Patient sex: M
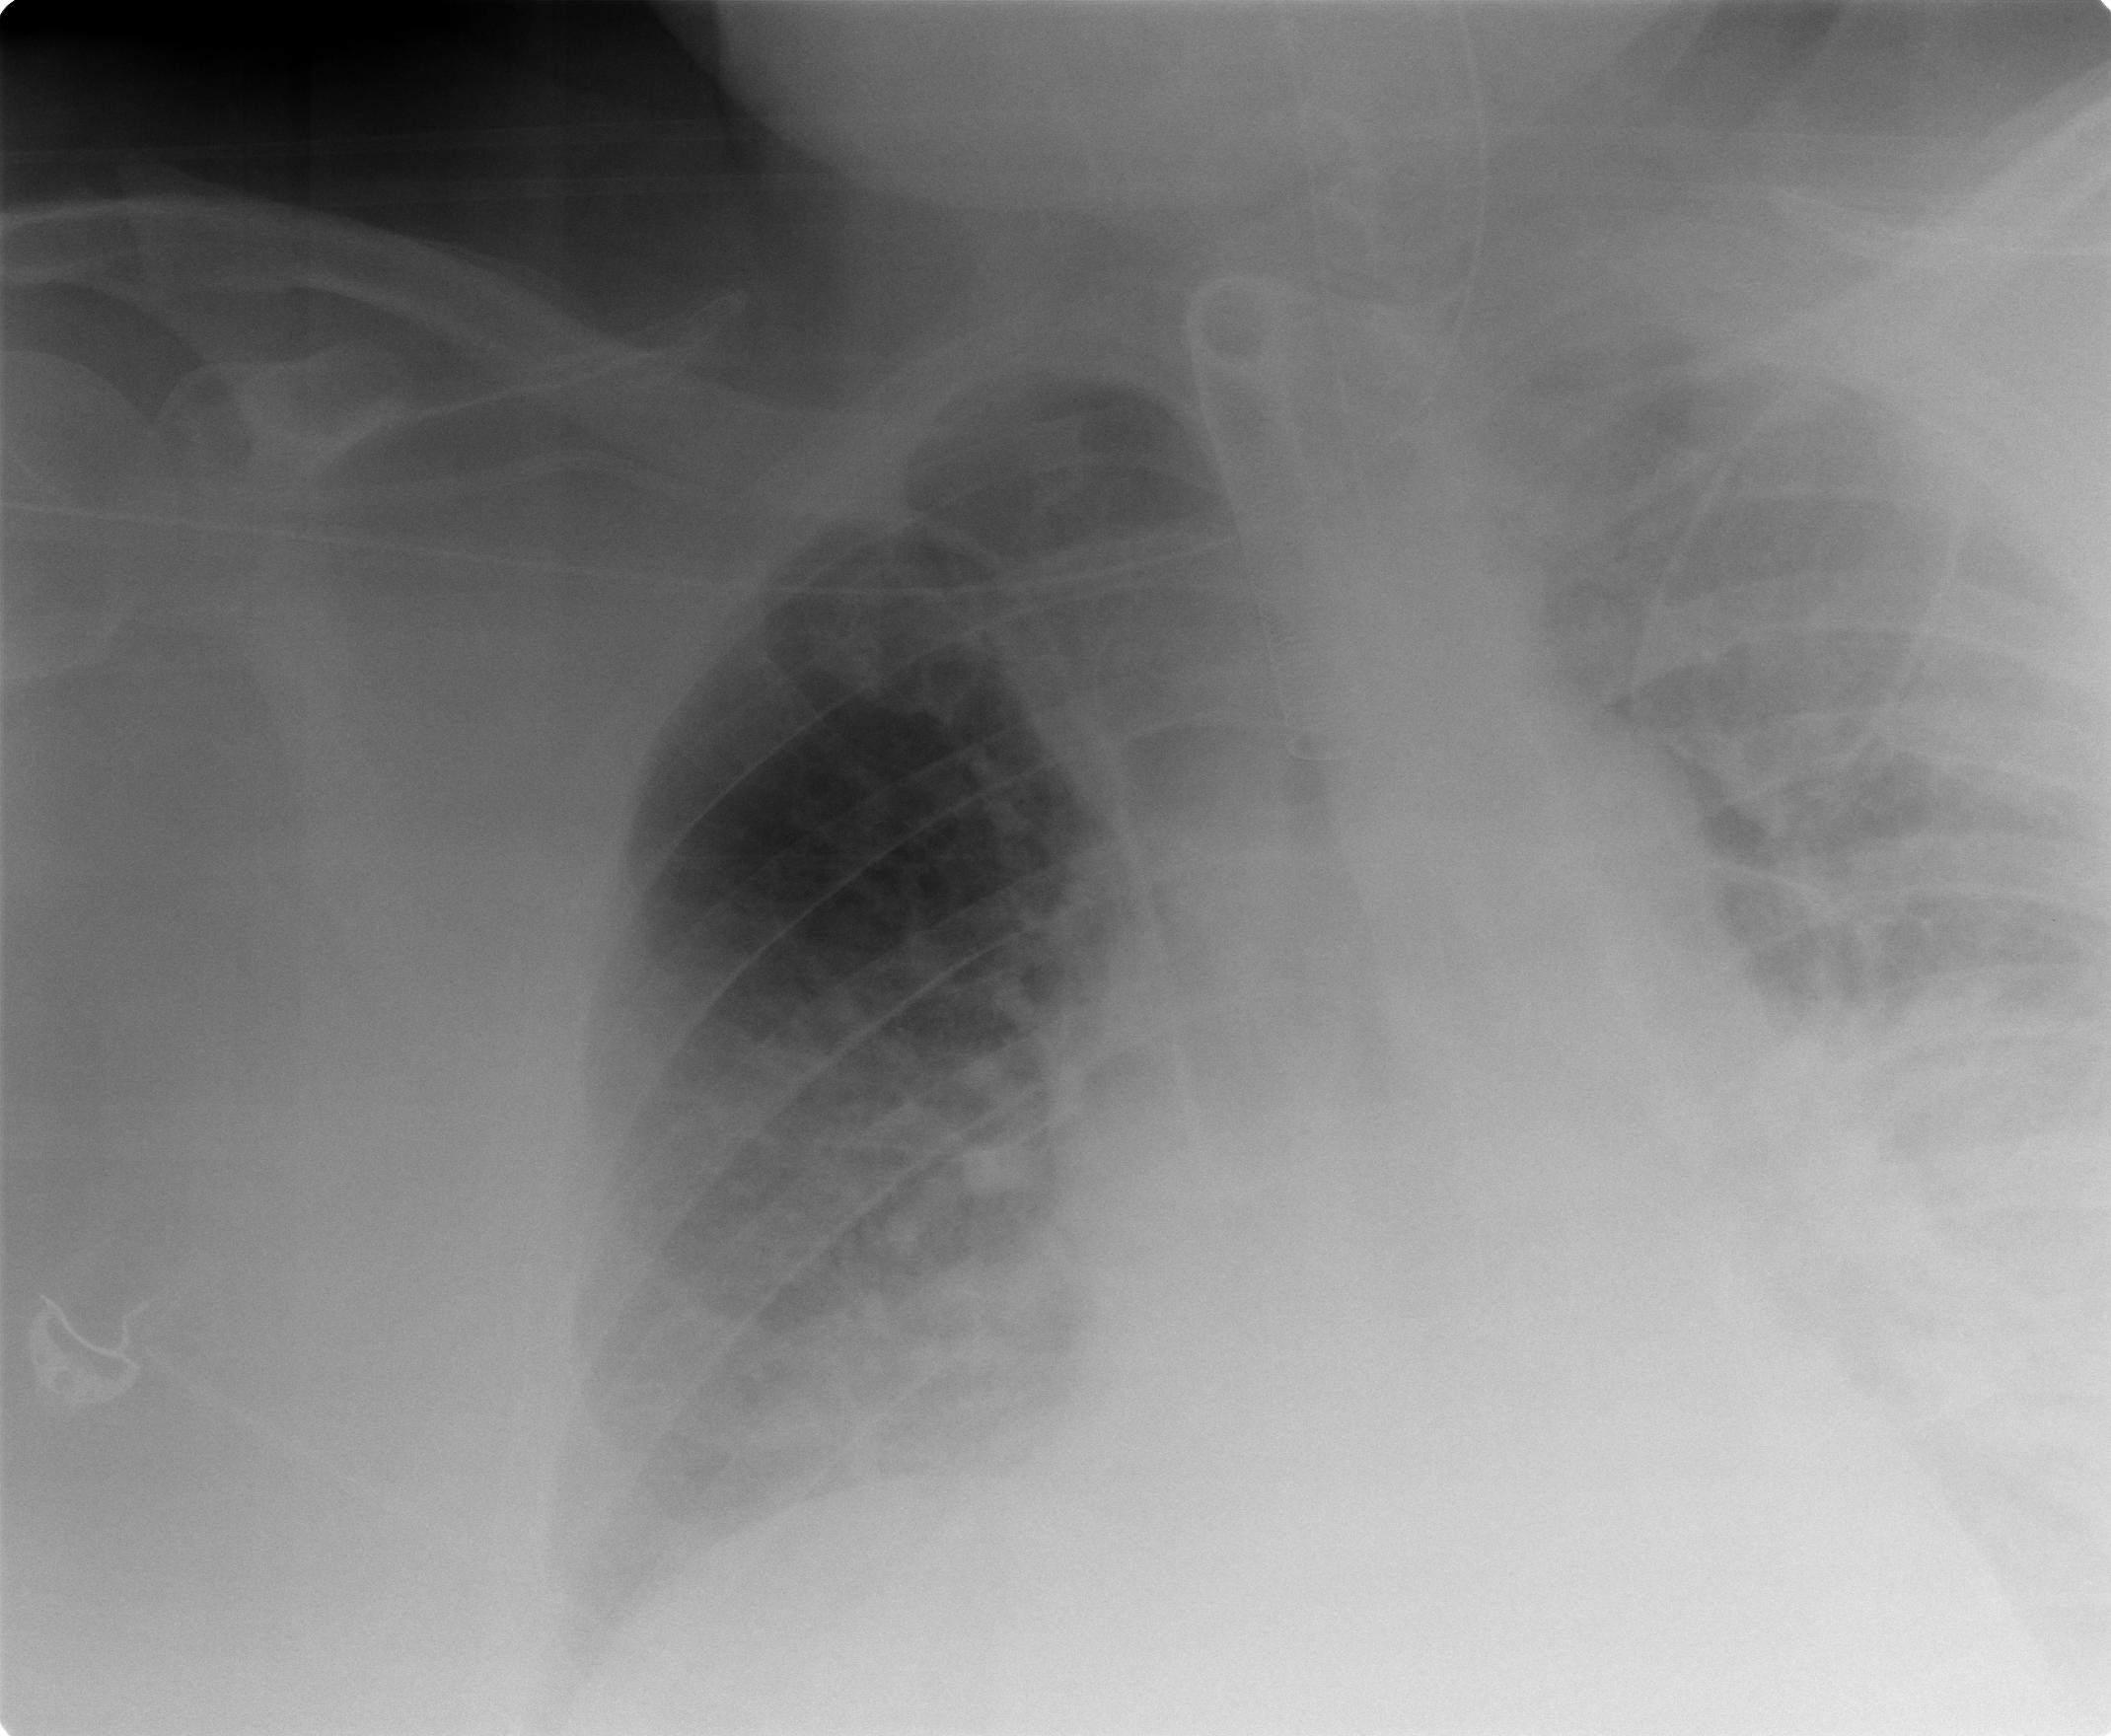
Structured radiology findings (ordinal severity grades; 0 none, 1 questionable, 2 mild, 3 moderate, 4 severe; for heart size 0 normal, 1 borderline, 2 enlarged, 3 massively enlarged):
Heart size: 0
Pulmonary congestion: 2
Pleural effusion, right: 2
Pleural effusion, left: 3
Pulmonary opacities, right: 1
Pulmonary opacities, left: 2
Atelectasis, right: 2
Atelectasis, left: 3